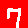
Digit: 7